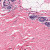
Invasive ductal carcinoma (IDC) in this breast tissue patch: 0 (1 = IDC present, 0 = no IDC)